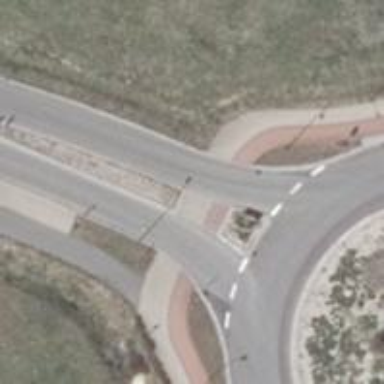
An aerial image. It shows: Uncontrolled road crossing with pedestrian island.